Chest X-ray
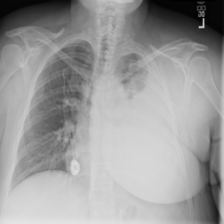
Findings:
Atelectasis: negative
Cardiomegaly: negative
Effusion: positive
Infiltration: negative
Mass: negative
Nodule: negative
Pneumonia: negative
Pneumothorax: negative
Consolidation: negative
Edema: negative
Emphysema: negative
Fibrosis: negative
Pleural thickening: negative
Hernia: negative